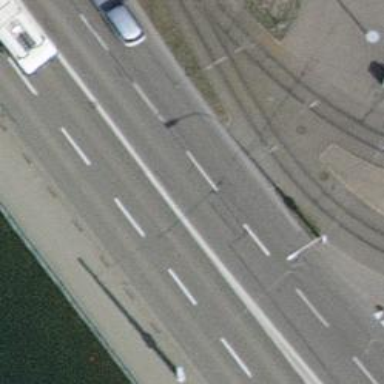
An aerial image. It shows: Asphalt road classified as primary highway. The road has trolley wire for trolley buses.